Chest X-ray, PA view. Patient: 54 years old, sex M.
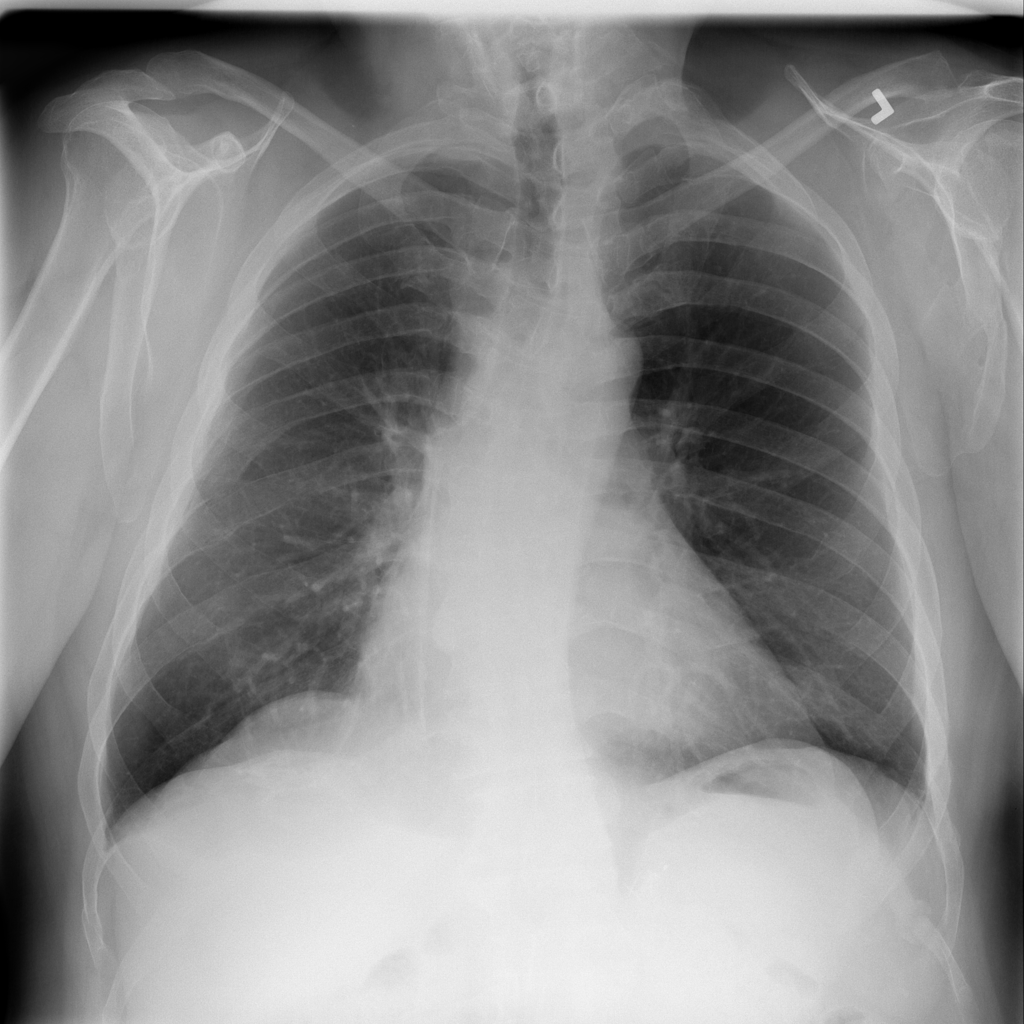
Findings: No Finding